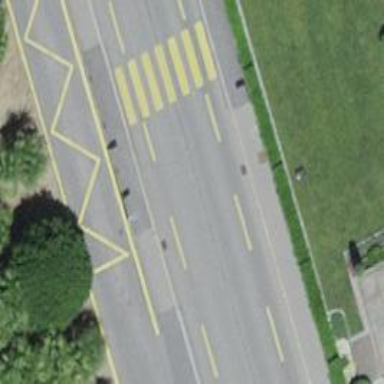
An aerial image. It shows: Bus stop with sheltered platform for public transport.